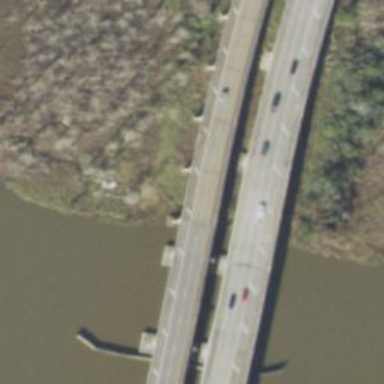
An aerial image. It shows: Primary highway bridge.